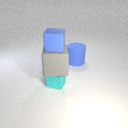
small cyan metal cube in front of large blue rubber cylinder